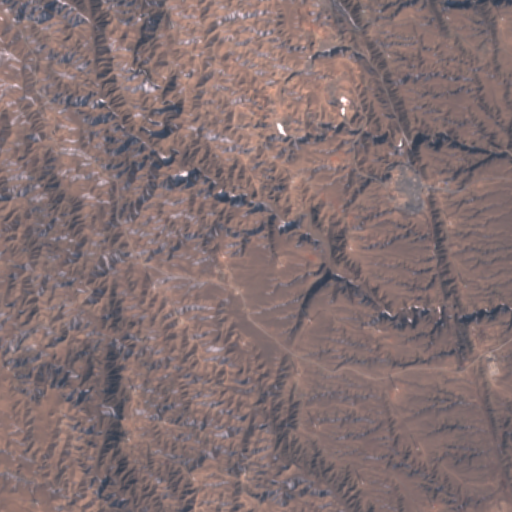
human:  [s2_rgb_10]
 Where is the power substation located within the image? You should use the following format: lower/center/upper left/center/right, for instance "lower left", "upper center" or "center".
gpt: The power substation is located in the lower right of the image.
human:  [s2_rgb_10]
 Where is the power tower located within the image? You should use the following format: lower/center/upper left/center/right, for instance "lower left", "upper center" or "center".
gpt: The power tower is located in the lower right of the image.
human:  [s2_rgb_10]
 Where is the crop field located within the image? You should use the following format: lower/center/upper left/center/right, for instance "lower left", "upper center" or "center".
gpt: There is no crop field in the image.